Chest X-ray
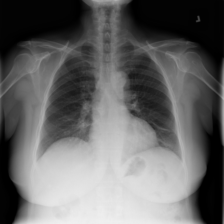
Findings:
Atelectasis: positive
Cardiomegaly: negative
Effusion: negative
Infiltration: negative
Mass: negative
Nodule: negative
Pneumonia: negative
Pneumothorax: negative
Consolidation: negative
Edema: negative
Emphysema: negative
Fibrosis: negative
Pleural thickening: negative
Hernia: negative